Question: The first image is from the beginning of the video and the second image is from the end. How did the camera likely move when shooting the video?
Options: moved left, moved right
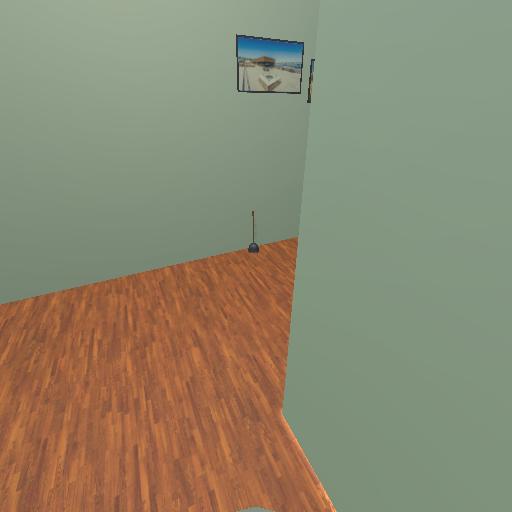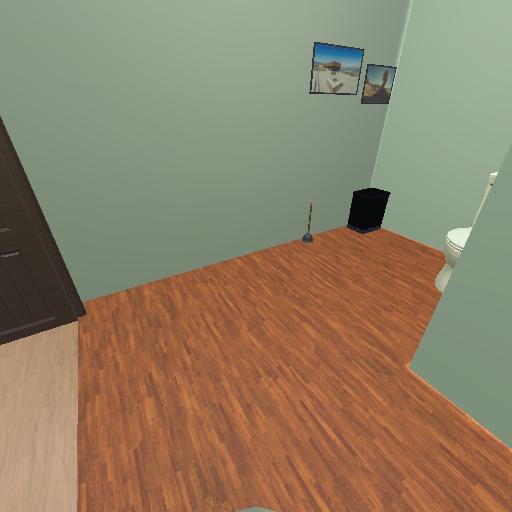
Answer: moved left